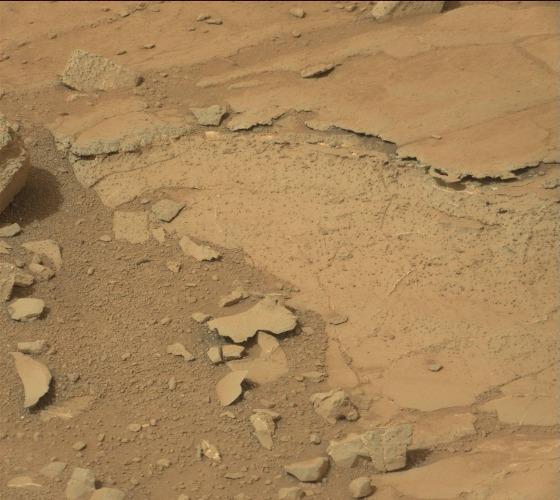
Terrain classes present: Bedrock, Gravel / Sand / Soil, Rock, Shadow